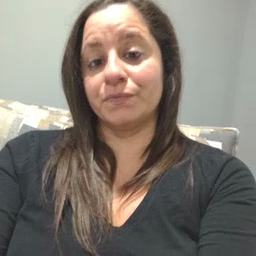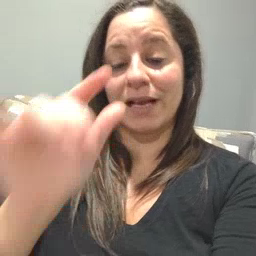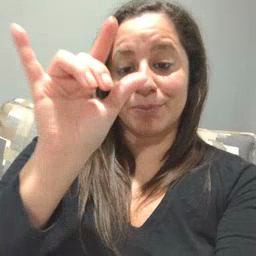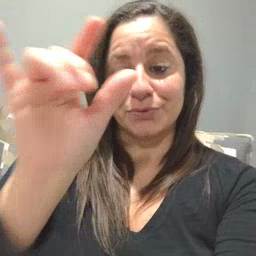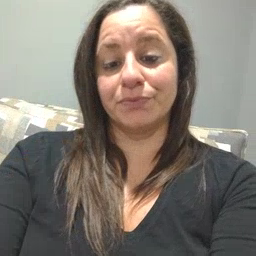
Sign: airplane